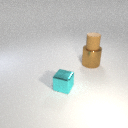
small cyan metal cube to the left of large brown metal cylinder